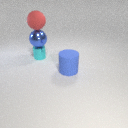
small cyan metal cylinder behind large blue rubber cylinder